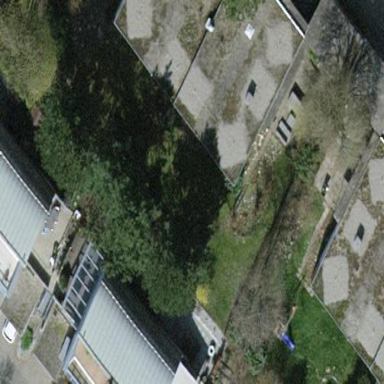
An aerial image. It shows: Terrace building.